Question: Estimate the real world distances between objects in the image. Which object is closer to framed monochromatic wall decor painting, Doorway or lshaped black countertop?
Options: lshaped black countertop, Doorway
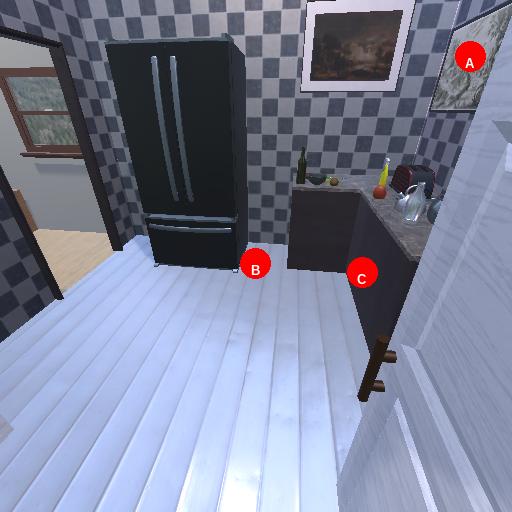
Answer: lshaped black countertop